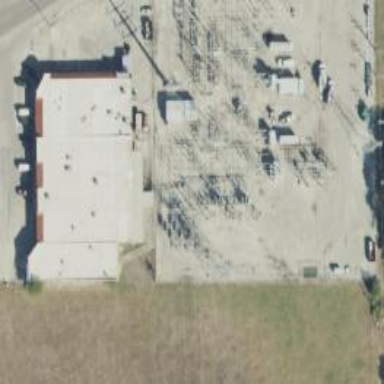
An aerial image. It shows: Switch used for power control.